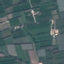
Land use / land cover class: PermanentCrop